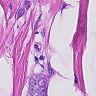
Metastatic tissue present: yes